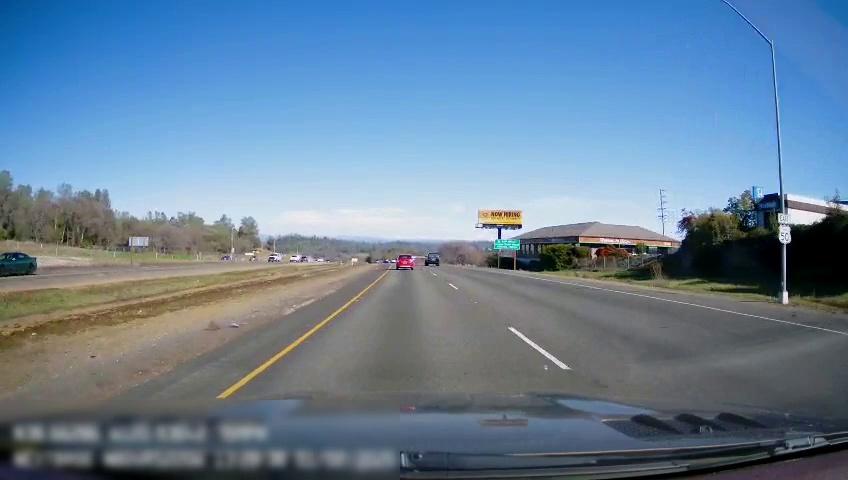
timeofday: Day
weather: Sunny
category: Drivable Space
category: Drivable Space
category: Vehicles | SUV
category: Vehicles | SUV
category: Vehicles | Car
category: Vehicles | Truck
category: Vehicles | SUV
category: Lanes | Current Lane
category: Lanes | Current Lane
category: Lanes | Alternate Lane
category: Traffic | Signs